Field crop: maize
Growth stage: 1
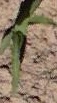
Species: maize